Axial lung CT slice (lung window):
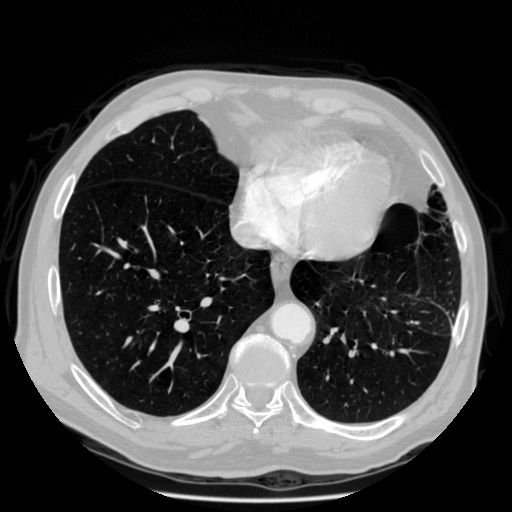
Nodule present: no